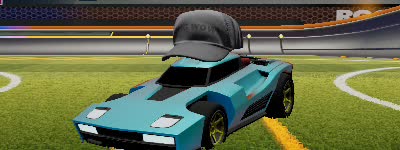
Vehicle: breakout